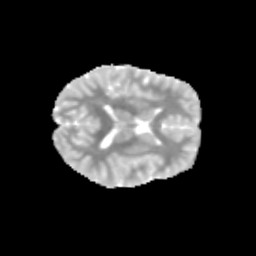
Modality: MD
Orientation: axial
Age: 9
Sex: female
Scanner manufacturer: siemens
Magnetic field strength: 3 T
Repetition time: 3.8 s
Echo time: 0.07 s